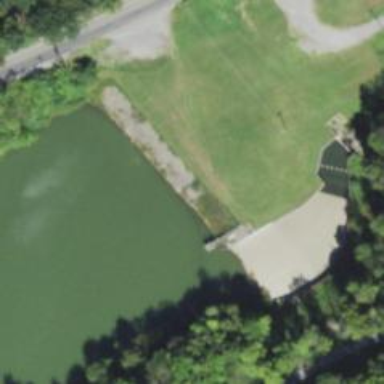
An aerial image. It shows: Dam across waterway.